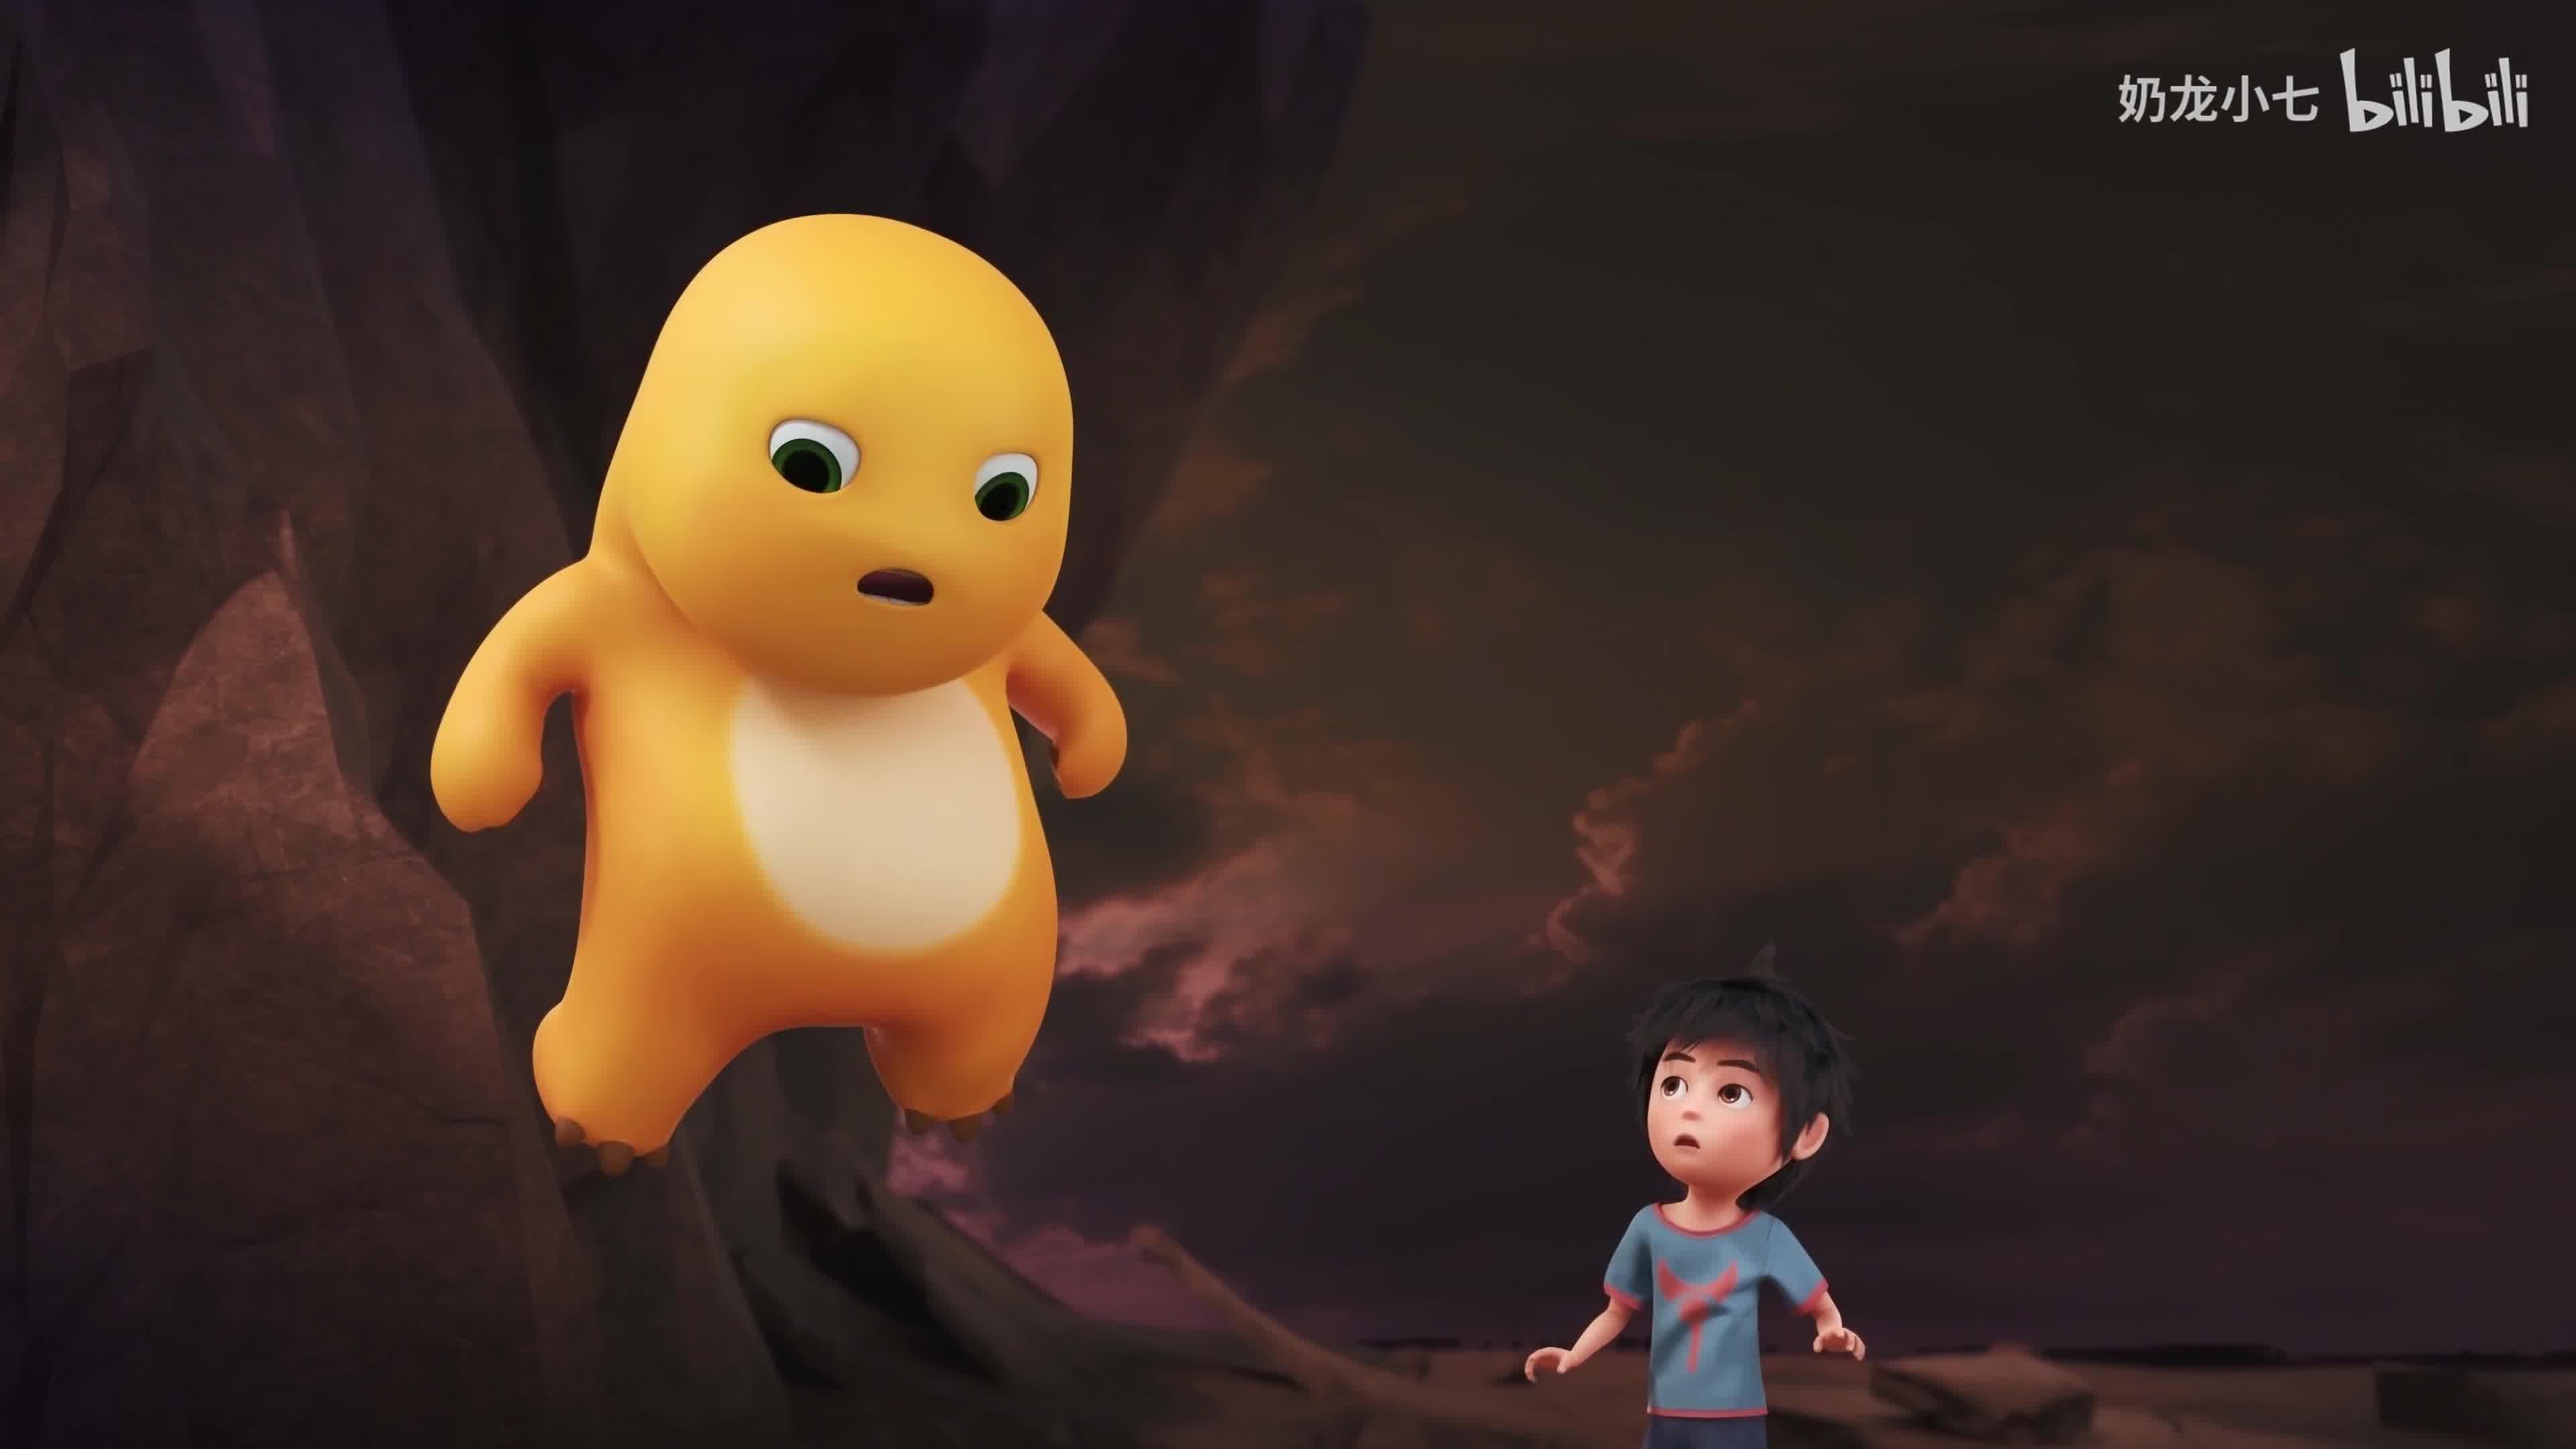
Label: nailong